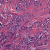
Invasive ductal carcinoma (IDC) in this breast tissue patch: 1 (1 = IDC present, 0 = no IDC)